Question: I've looked online and have done the following to convert a .mat file into a .csv file, but I keep seeing an error. This is what I've tried:
'''
FileData = load('mydata.mat');
csvwrite('weights.csv', FileData);
'''
However I keep seeing the following error in matlab:
'''
Undefined function 'real' for input arguments of type 'struct'.
Error in dlmwrite (line 189)
str = sprintf('%.*g%+.*gi',precn,real(m(i,j)),precn,imag(m(i,j)));
Error in csvwrite (line 42)
dlmwrite(filename, m, ',', r, c);
'''
Here's a bit more information about my mat file

Would appreciate some help!
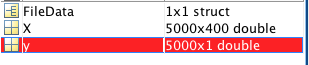
Answer: csvwrite works with matrices, not struct. You need to convert the struct into a matrix first.
Alternatively, if you're using newer versions of MATLAB and your struct members are all data arrays, you can also use T = struct2table(FileData) and then writetable(T,'myData.csv','Delimiter',',')